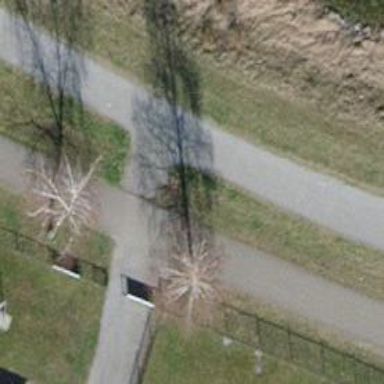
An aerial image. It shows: Asphalt cycleway with compacted footway surface.